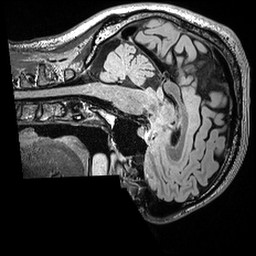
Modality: FLAIR
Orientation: sagittal
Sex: male